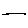
Label: line